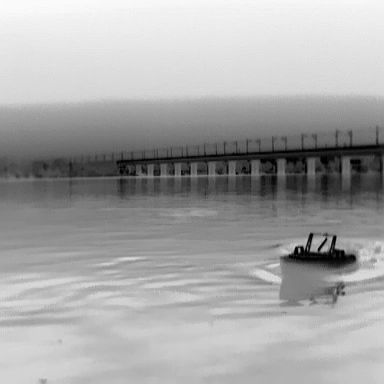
There is a canoe in the infrared image.